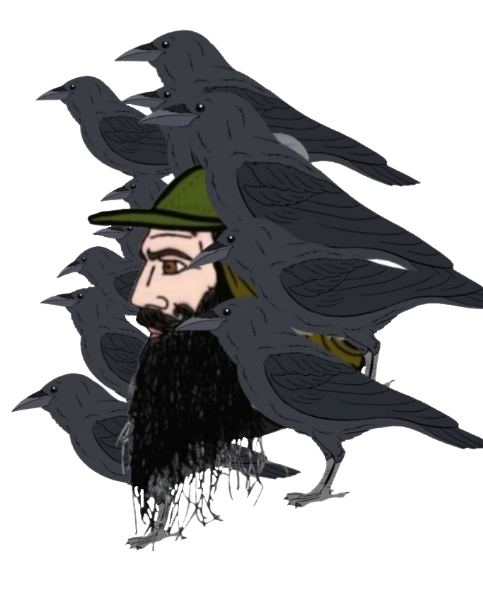
Label: 4_Yes_Chad